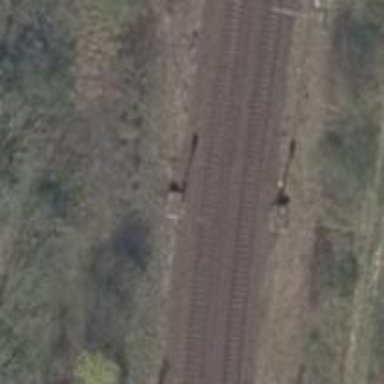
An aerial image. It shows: Railway signal.